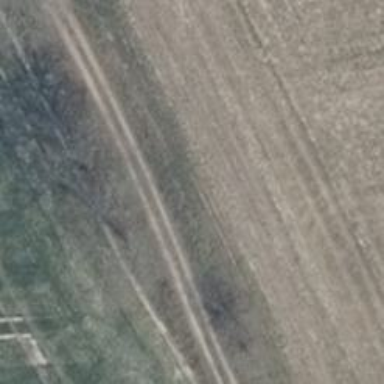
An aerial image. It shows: Row of trees in natural setting.